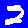
Digit: 2